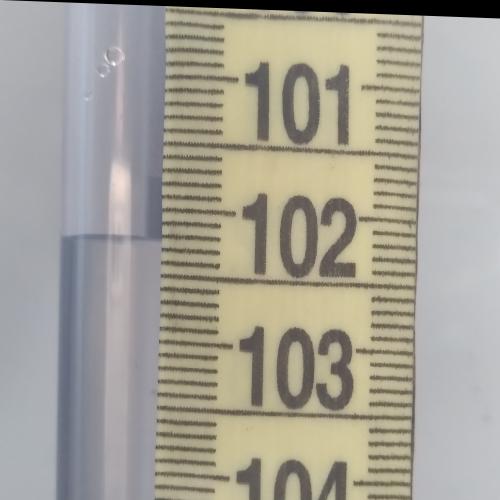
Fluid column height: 102.2 cm